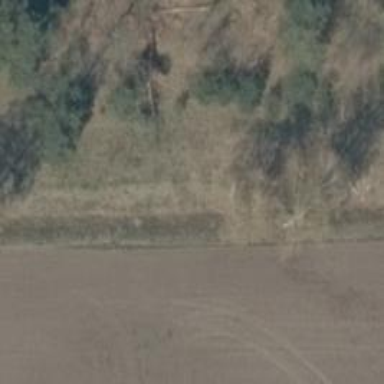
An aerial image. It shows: Row of trees in natural setting.